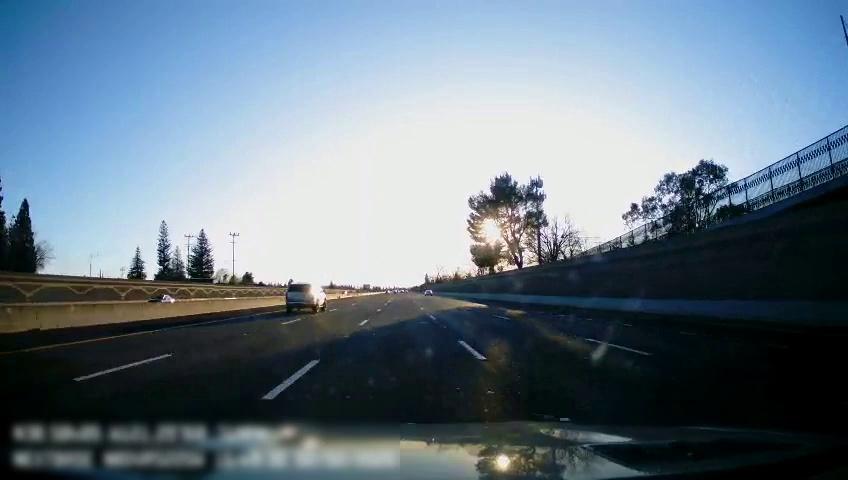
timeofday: Day
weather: Sunny
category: Drivable Space
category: Vehicles | SUV
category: Vehicles | Car
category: Lanes | Alternate Lane
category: Lanes | Alternate Lane
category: Lanes | Current Lane
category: Lanes | Current Lane
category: Lanes | Alternate Lane
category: Lanes | Alternate Lane